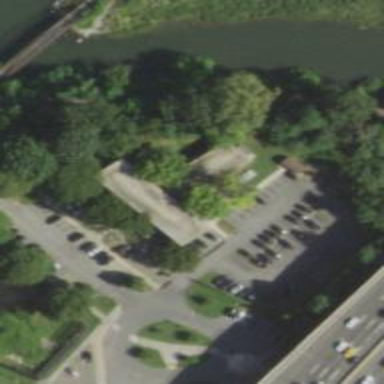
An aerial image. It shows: Parking area with surface.